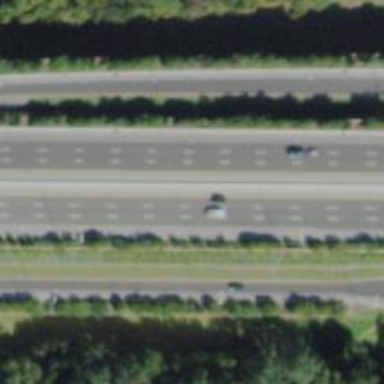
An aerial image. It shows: Asphalt motorway.